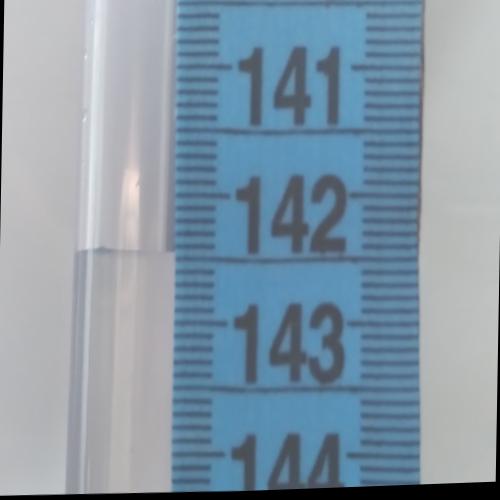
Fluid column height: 142.5 cm